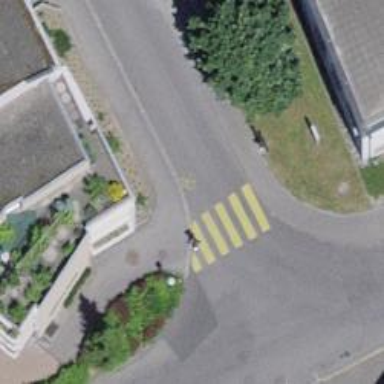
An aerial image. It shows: Uncontrolled zebra crossing with zebra markings.